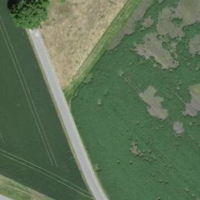
EUNIS habitat code: 52
Species observed at this site:
Fagus sylvatica